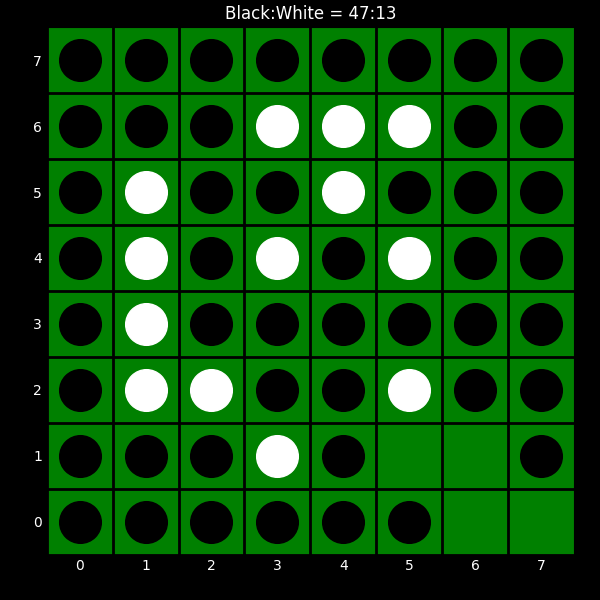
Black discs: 47
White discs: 13